Question:
This is how I have set my listview row. I want to have t1, t2 at big and small text respectively and a checkbox.
This is my data source class along with custom adapter class.
I have tried a lot of things in getView method which is not working and I am not able to understand what actually should go there....Can anyone help here please..I hope I have described well...If not please let me know...
'''
public class Data{
String t1;
String t2;
Boolean isSelected = false;
public Data(String t1,String t2) {
this.t1 = t1;
this.t2 = t2;
}
public String t1() {
return t1;
}
public String t2() {
return t2;
}
public Boolean getIsSelected() {
return isSelected;
}
}
class CustomAdapter extends BaseAdapter{
Context mContext;
ArrayList<Data> mDataVariable;
public CustomAdapter(Context context, ArrayList<Data> dataVariable) {
this.mContext = context;
this.mDataVariable= dataVariable;
}
@Override
public int getCount() {
return 0;
}
@Override
public Object getItem(int position) {
return null;
}
@Override
public long getItemId(int position) {
return 0;
}
@Override
public View getView(int position, View convertView, ViewGroup parent) {
return null;
}
}
'''
This is the activity where I am trying to poppulate the list view...
'''
public class MyActivity{
ArrayList<Data> mData;
ArrayAdapter<CustomAdapter> mCustomAdapter;
ListView listView;
}
onCreate{
listView= (ListView) findViewById(R.id.ActivityListview);
mData= new ArrayList<mData>();
mData.add(new Data("g1", "its g1"));
mData.add(new Data("g2", "its g2"));
mData.add(new Data("g3", "its g3"));
mData.add(new Data("g4", "its g4"));
mCustomAdapter = new ArrayAdapter<CustomAdapter>(this, R.layout.activity_listview, mData);
listView.setAdapter(mCustomAdapter);
}
'''
I think I have set up well but getView method is the one where I need to do all the transformation where I am facing trouble now....
Guidance....
Thank you in advance.....
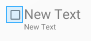
Answer: Define a xml file row_layout
'''
<?xml version="1.0" encoding="utf-8"?>
<RelativeLayout xmlns:android="http://schemas.android.com/apk/res/android"
android:layout_width="match_parent"
android:layout_height="match_parent">
<CheckBox
android:layout_width="wrap_content"
android:layout_height="wrap_content"
android:id="@+id/checkbox"/>
<LinearLayout
android:layout_width="wrap_content"
android:layout_height="wrap_content"
android:layout_toLeftOf="@+id/checkbox">
<TextView
android:layout_width="wrap_content"
android:layout_height="wrap_content"
android:id="@+id/big_text"/>
<TextView
android:layout_width="wrap_content"
android:layout_height="wrap_content"
android:id="@+id/small_text"/>
</LinearLayout>
</RelativeLayout>
'''
And update your CustomAdapter like this
'''
import android.content.Context;
import android.content.res.TypedArray;
import android.provider.ContactsContract;
import android.support.v7.widget.RecyclerView;
import android.view.LayoutInflater;
import android.view.View;
import android.view.ViewGroup;
import android.widget.BaseAdapter;
import android.widget.CheckBox;
import android.widget.TextView;
import com.newshunt.pracitce.R;
import java.text.DecimalFormat;
import java.util.ArrayList;
import java.util.zip.Inflater;
class CustomAdapter extends BaseAdapter {
Context mContext;
ArrayList<ContactsContract.Data> mDataVariable;
public CustomAdapter(Context context, ArrayList<ContactsContract.Data> dataVariable) {
this.mContext = context;
this.mDataVariable = dataVariable;
}
@Override
public int getCount() {
return 0;
}
@Override
public Object getItem(int position) {
return null;
}
@Override
public long getItemId(int position) {
return 0;
}
@Override
public View getView(int position, View convertView, ViewGroup parent) {
RecyclerView.ViewHolder holder;
LayoutInflater inflator = (LayoutInflater) mContext
.getSystemService(Context.LAYOUT_INFLATER_SERVICE);
convertView = inflator.inflate(R.layout.row_layout, null);
TextView bigText = (TextView) convertView
.findViewById(R.id.big_text);
TextView smallText = (TextView) convertView
.findViewById(R.id.small_text);
CheckBox checkBox = (CheckBox) convertView.findViewById(R.id.checkbox);
return convertView;
}
}
'''